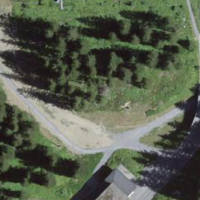
EUNIS habitat code: 43
Species observed at this site:
Lophophanes cristatus
Nucifraga caryocatactes
Periparus ater